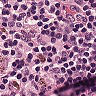
Metastatic tissue present: no